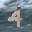
Label: 4